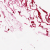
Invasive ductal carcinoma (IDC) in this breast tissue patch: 0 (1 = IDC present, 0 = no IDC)